Question: As you can see in the image, this widget has a heading adjacent to a '^' symbol ('^ Today' in the picture), and the user clicks this heading, which results in opening(when the menu is not opened) or closing (when the menu is opened) of a kinda menu/other content below it.
Which GUI content is this?
I tried to Google it, but I couldn't find it, probably because of the lack of a proper search query. :s

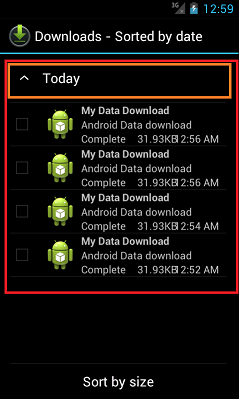
Answer: An ExpandableListView should do the trick. (<URL>.
In your provided case, I would set the adapter to have one group view with as many child views in the group as you need. Each child group would need to inflate a layout with a checkbox, ImageView, and textview